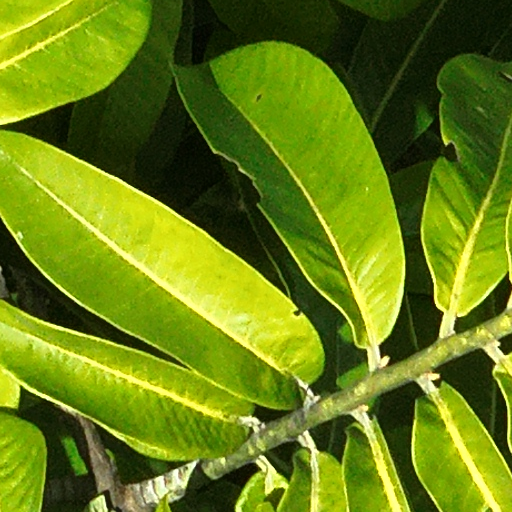
Species: Virola surinamensis
GBIF accepted scientific name: Virola surinamensis
Crown area (m\u00b2): 193.511